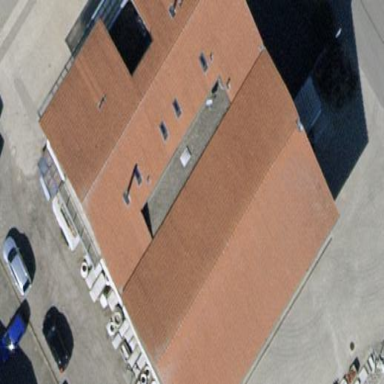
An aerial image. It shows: Industrial building with gabled roof.